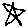
Label: star